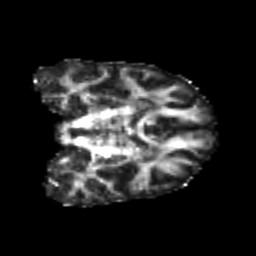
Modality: FA
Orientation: coronal
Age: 22
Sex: female
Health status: healthy
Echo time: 0.074 s